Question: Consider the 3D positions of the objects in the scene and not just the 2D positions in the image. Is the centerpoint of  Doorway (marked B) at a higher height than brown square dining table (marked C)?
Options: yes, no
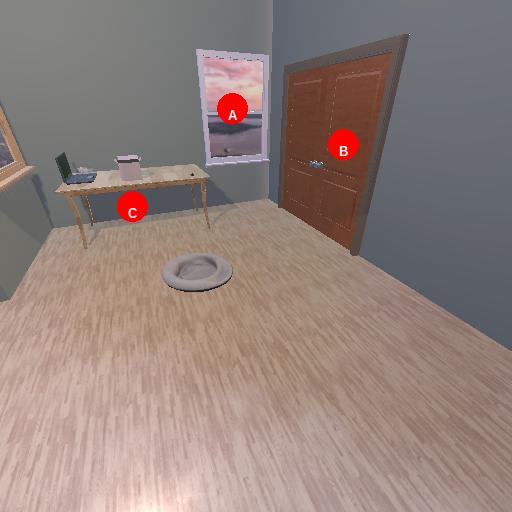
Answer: yes